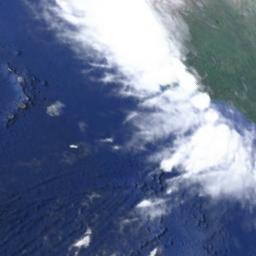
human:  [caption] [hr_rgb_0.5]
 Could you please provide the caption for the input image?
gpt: The stratus clouds are located above the sea and the land covered by dense vegetation while some ups and downs are on the ocean floor .

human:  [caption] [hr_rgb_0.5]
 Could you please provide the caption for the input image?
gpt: A white cloud floats above the forest and river .

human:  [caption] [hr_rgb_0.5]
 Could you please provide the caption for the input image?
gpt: The white cloud is above blue sea and green island .

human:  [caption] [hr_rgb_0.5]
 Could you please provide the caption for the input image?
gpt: Large white clouds on green land and blue sea .

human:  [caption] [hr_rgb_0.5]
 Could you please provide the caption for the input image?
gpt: Thick white clouds over a blue sea .